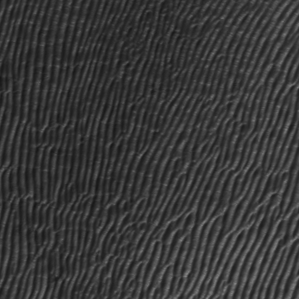
Label: frost